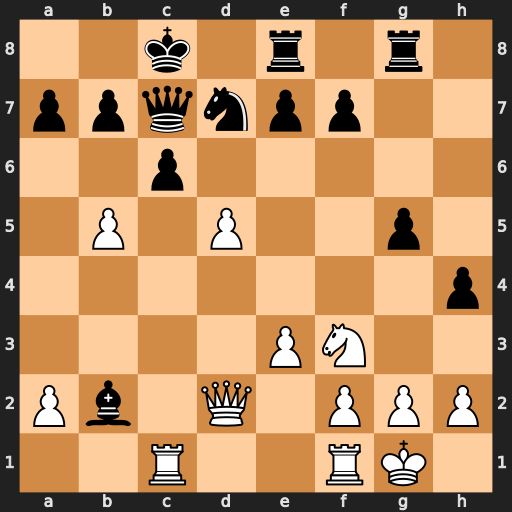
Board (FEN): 2k1r1r1/ppqnpp2/2p5/1P1P2p1/7p/4PN2/Pb1Q1PPP/2R2RK1
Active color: w
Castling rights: -
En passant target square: -
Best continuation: dxc6 Bxc1 cxd7+